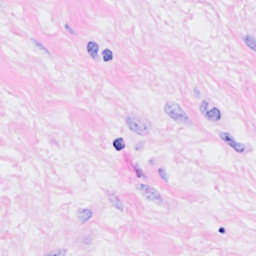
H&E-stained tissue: Breast